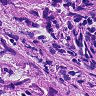
Metastatic tissue present: yes